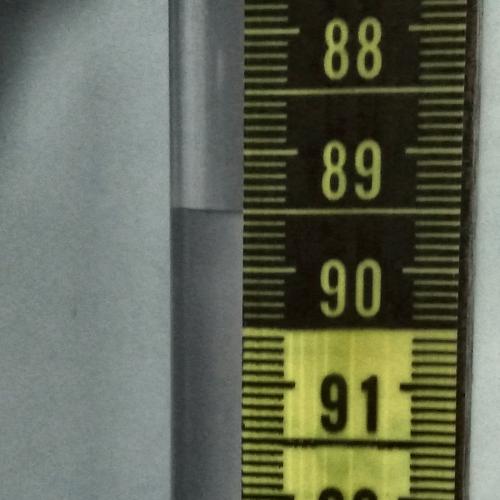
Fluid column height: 89.5 cm